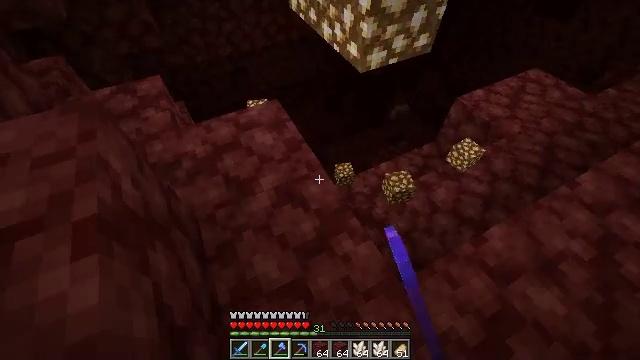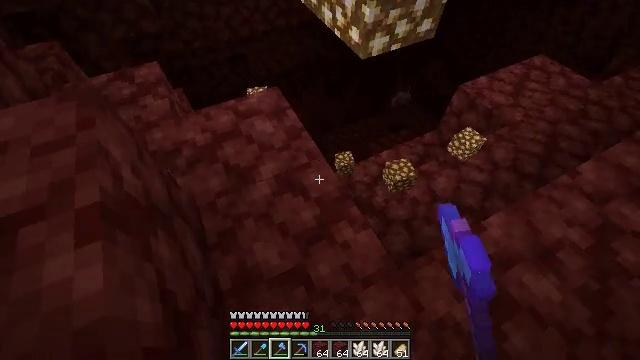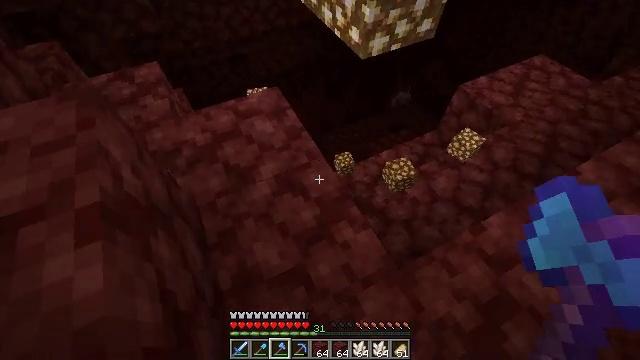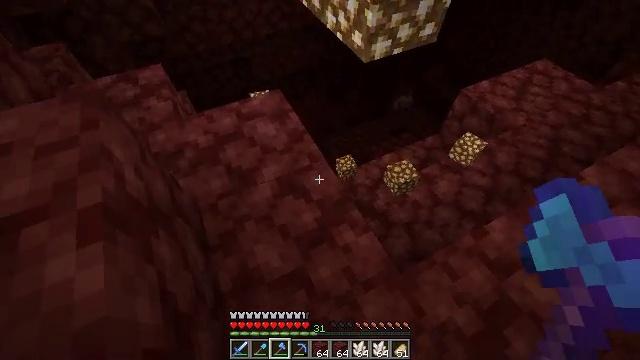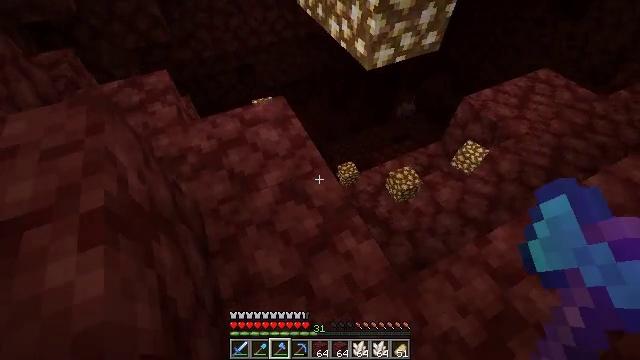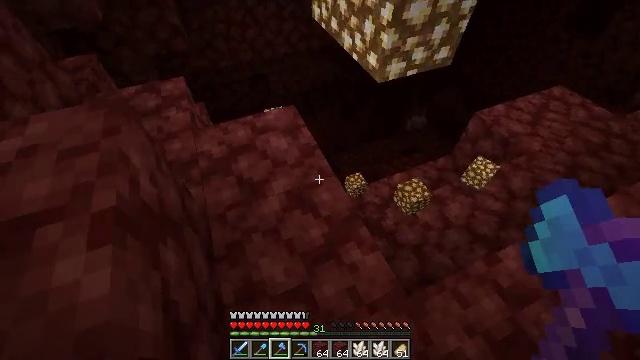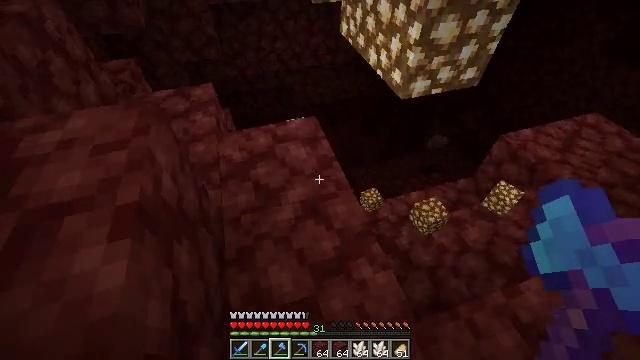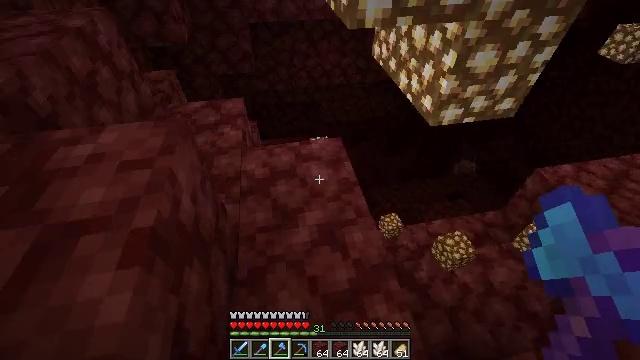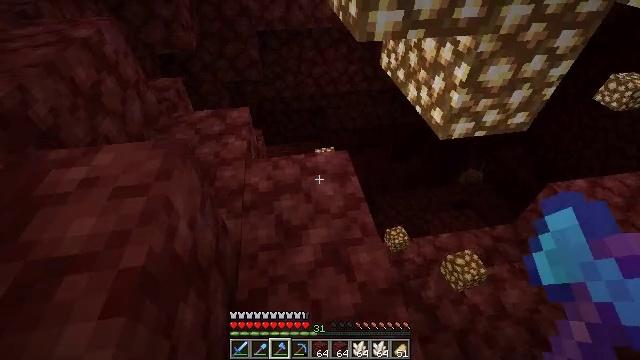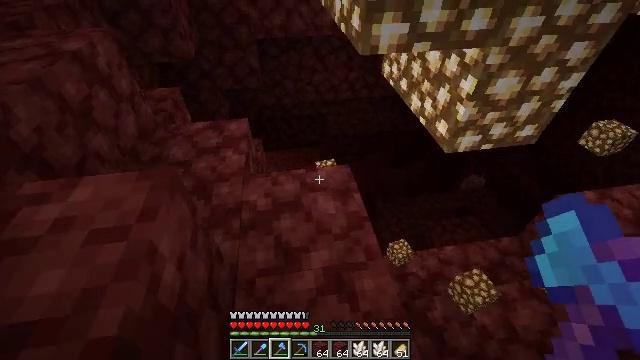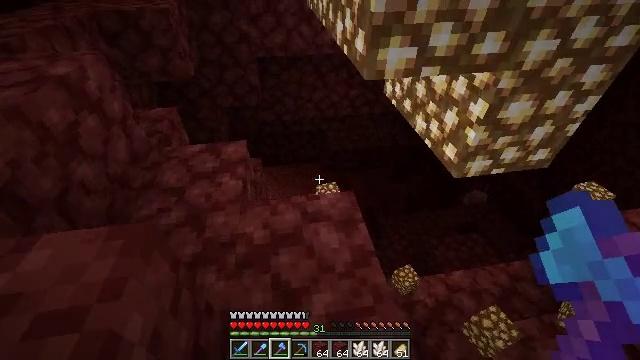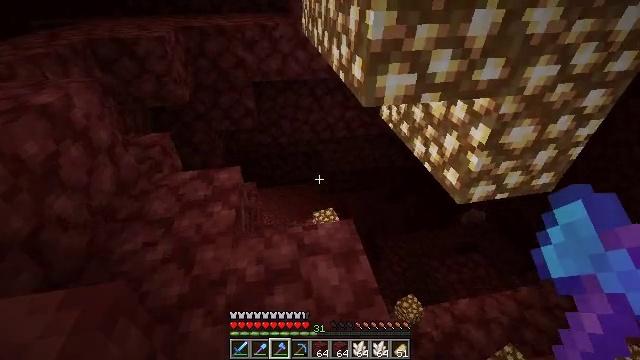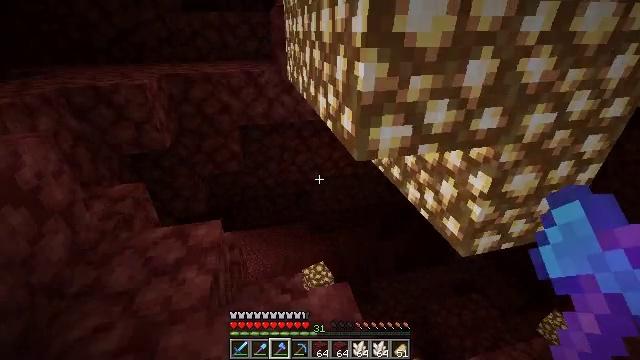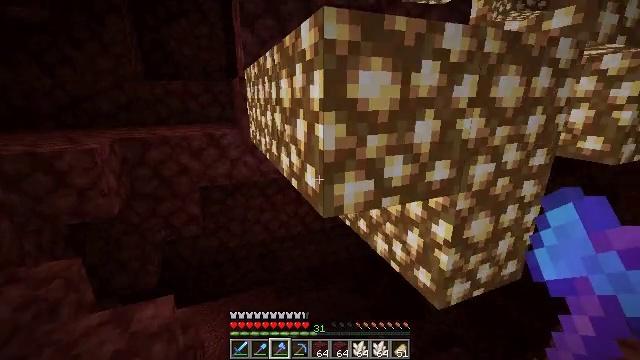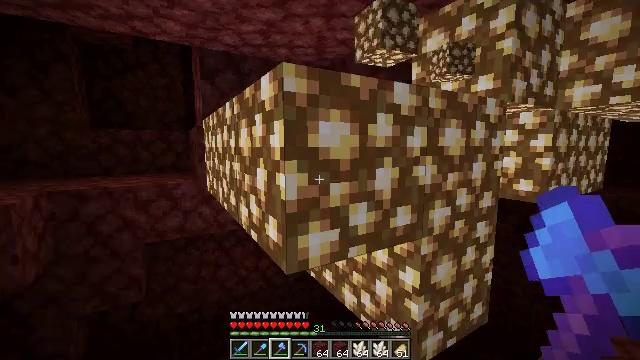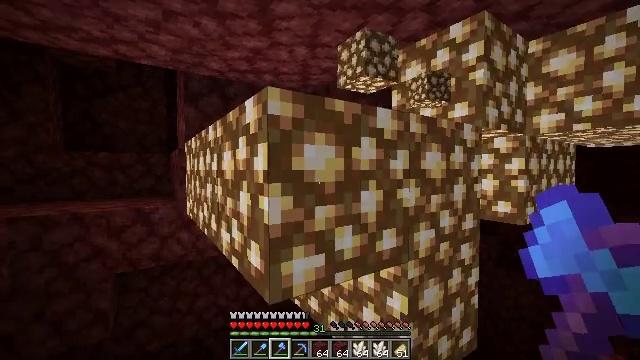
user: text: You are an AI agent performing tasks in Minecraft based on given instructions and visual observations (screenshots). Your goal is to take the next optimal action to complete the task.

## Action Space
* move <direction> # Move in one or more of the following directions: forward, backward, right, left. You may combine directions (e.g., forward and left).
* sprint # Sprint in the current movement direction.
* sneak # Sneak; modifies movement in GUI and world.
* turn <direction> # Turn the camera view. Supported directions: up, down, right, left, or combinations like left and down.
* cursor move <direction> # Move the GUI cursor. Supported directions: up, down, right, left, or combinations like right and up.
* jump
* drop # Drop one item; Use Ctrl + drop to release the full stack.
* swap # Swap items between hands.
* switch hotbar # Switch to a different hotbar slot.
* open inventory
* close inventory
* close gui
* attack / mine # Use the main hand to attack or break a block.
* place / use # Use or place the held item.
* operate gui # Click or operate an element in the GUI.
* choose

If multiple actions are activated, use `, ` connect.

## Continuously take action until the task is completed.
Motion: motion action
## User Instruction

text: Destroy the glowstone to harvest components.
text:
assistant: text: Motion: turn down
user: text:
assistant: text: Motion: no_op
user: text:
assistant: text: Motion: no_op
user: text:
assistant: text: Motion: turn up
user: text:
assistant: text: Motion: turn left and up
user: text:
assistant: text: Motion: turn left and up
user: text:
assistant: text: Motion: move forward, turn left and up
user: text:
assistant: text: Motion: move forward, turn left and up
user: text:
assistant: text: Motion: move forward
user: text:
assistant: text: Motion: move forward, turn up
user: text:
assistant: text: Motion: move forward, turn right and up
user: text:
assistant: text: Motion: turn right and up
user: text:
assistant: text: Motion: turn right and up
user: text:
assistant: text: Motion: turn right and up
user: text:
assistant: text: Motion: turn right and up
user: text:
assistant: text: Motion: attack / mine
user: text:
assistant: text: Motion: attack / mine
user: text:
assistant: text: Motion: attack / mine
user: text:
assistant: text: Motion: attack / mine
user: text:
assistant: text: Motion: turn left, attack / mine
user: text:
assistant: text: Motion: turn left, attack / mine
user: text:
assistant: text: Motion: turn left, attack / mine
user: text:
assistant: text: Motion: turn left, attack / mine
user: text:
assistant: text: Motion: turn left, attack / mine
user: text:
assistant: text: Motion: turn left, attack / mine
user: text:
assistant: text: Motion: move forward, turn left, attack / mine
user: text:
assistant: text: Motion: move forward, turn left, attack / mine
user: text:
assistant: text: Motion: move forward, attack / mine
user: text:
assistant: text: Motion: attack / mine
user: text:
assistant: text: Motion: attack / mine